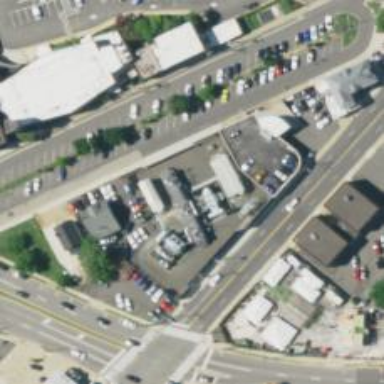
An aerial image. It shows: Retail area.